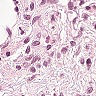
Metastatic tissue present: no